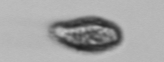
Label: Pseudochattonella_farcimen